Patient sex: M
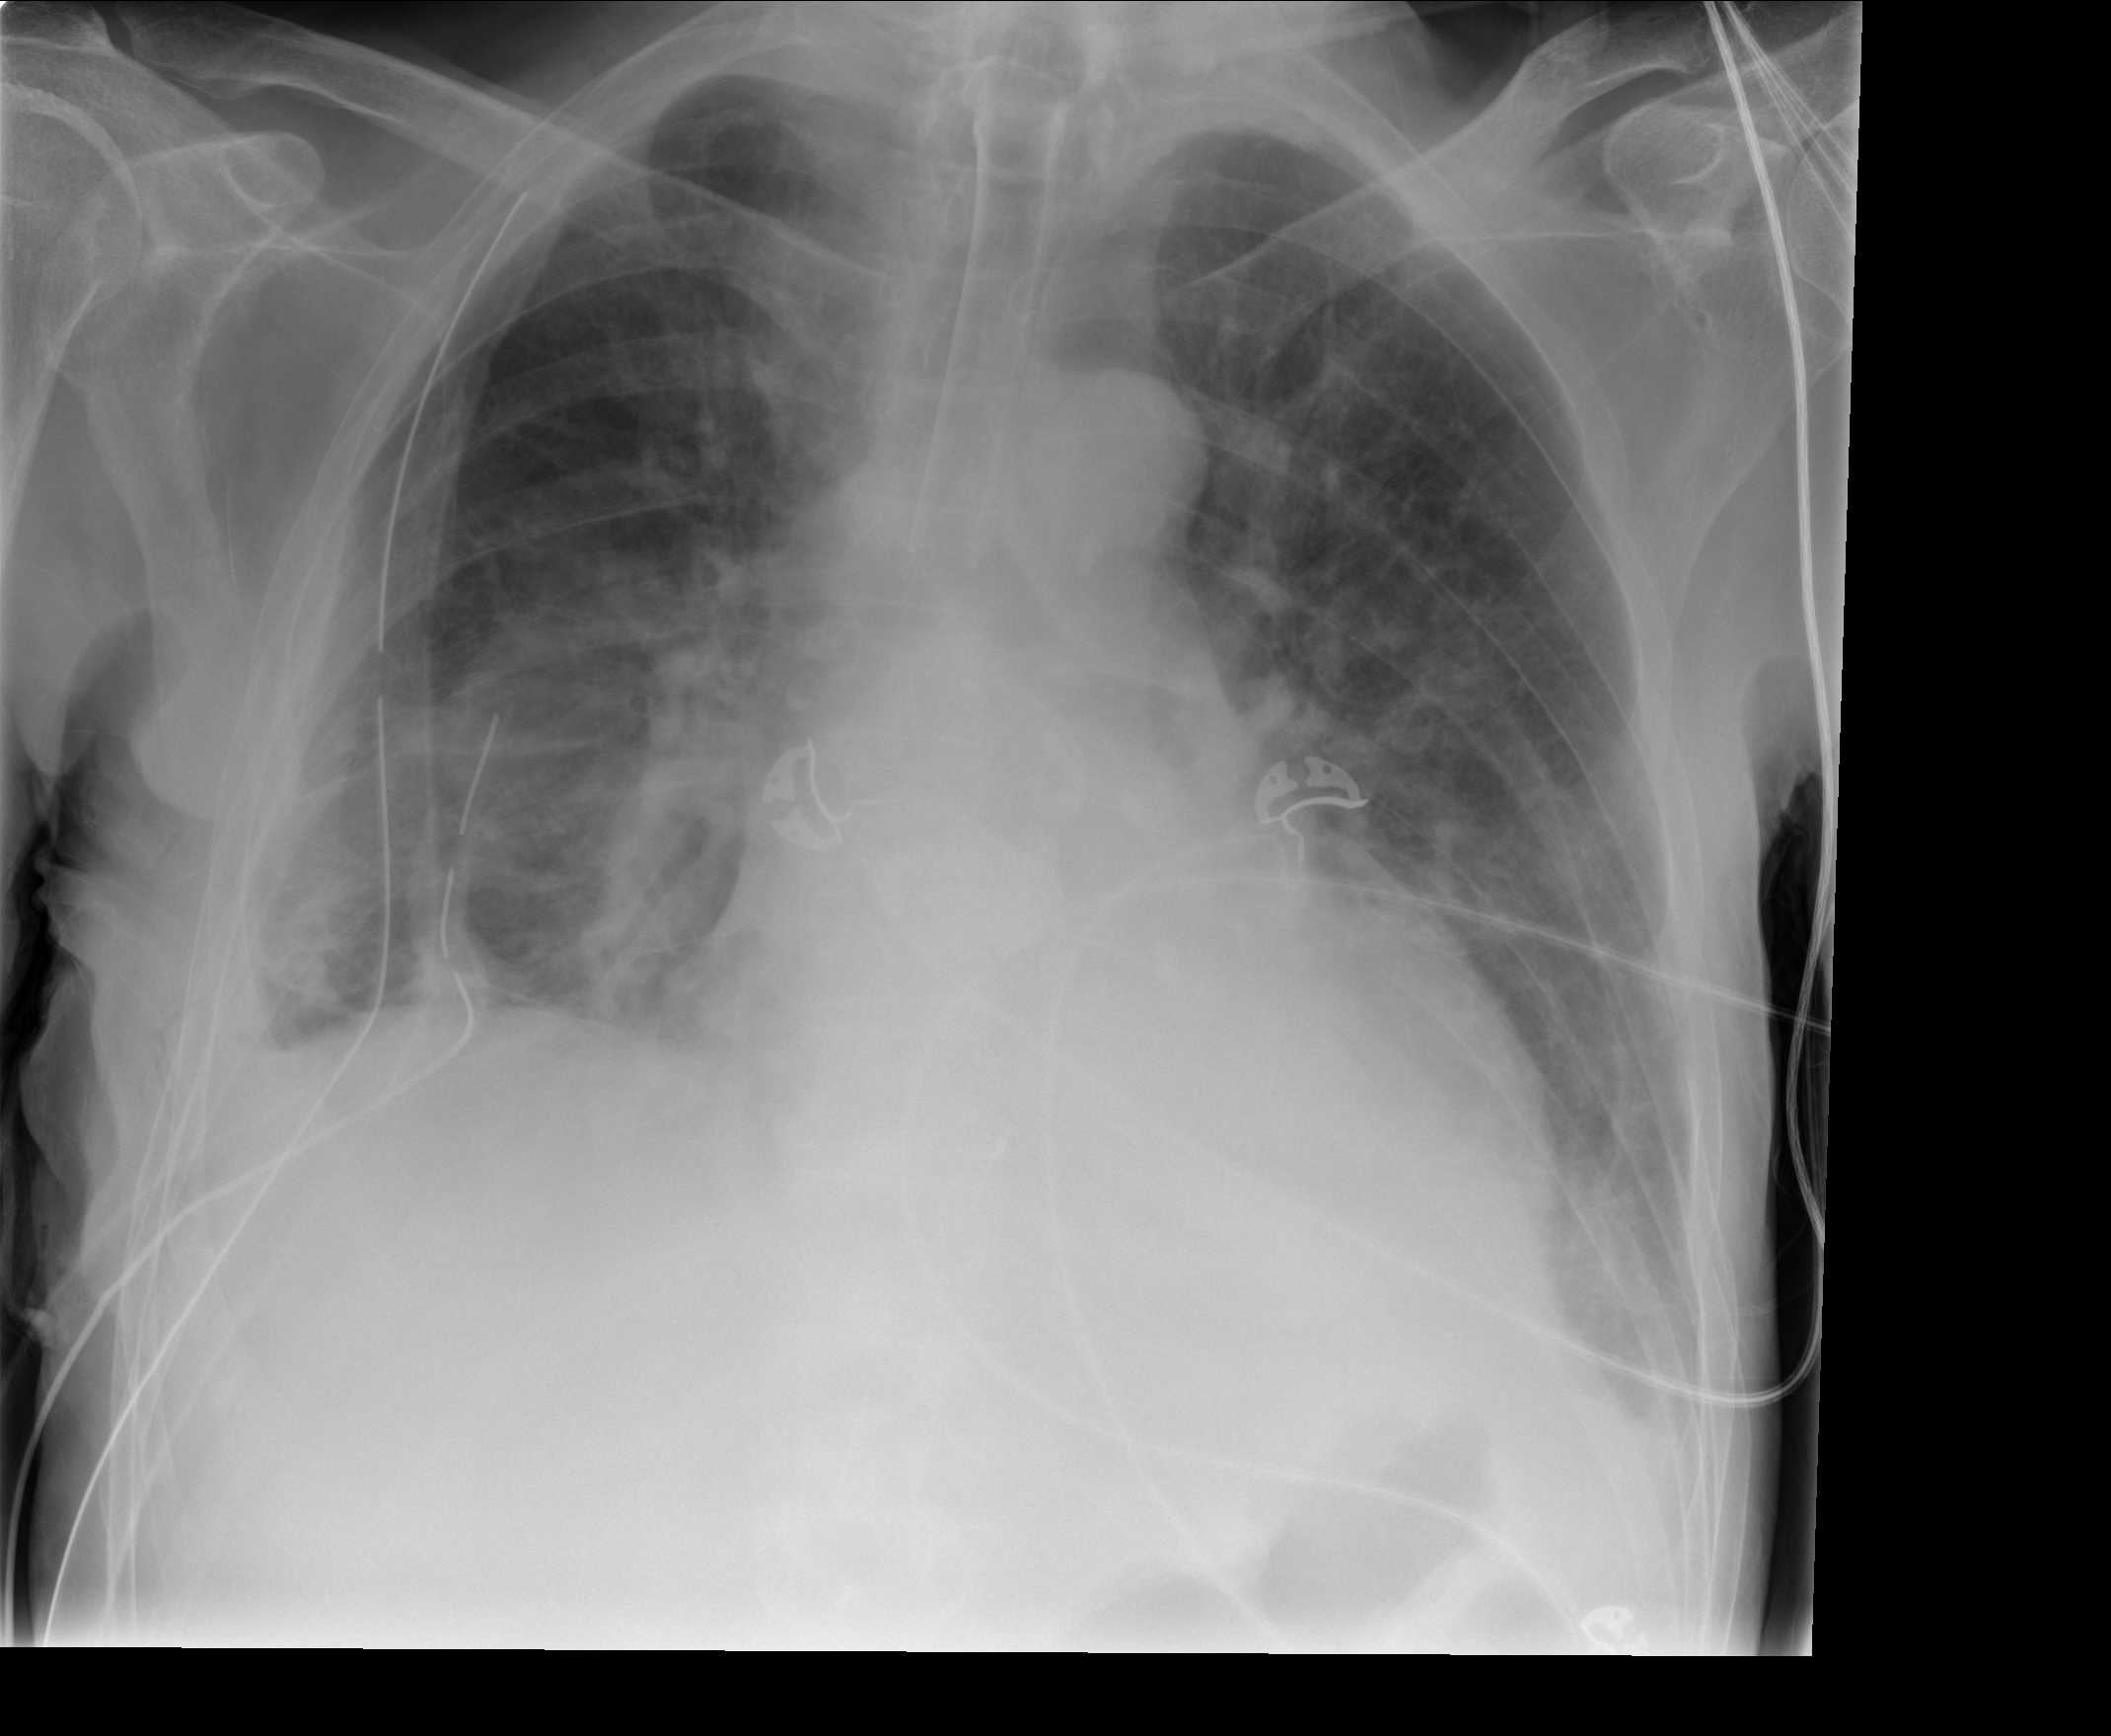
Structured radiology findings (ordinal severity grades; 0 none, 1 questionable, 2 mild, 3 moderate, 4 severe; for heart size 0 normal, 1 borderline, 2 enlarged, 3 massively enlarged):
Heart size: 2
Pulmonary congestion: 2
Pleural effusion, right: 2
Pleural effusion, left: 2
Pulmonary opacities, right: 2
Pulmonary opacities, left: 2
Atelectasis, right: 3
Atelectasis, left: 2